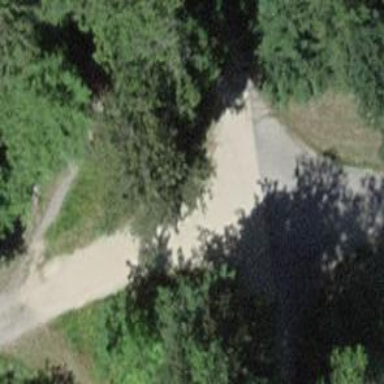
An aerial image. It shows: Unpaved track with grade1 quality.